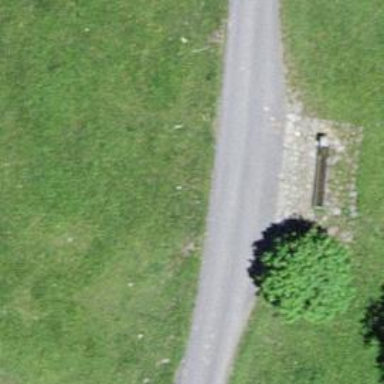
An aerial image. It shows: Passing place on the road.